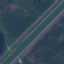
Label: River